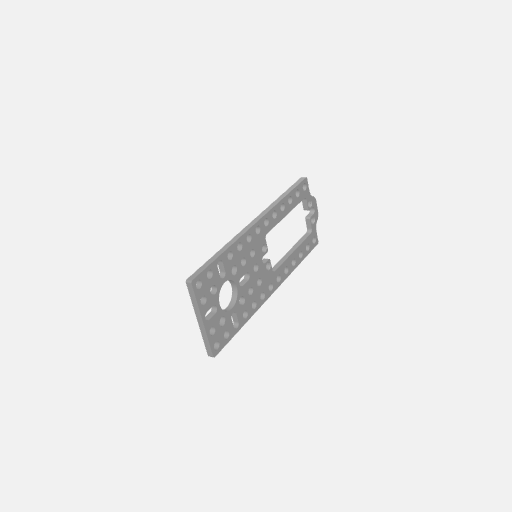
Part: ServoPatternPlate1800